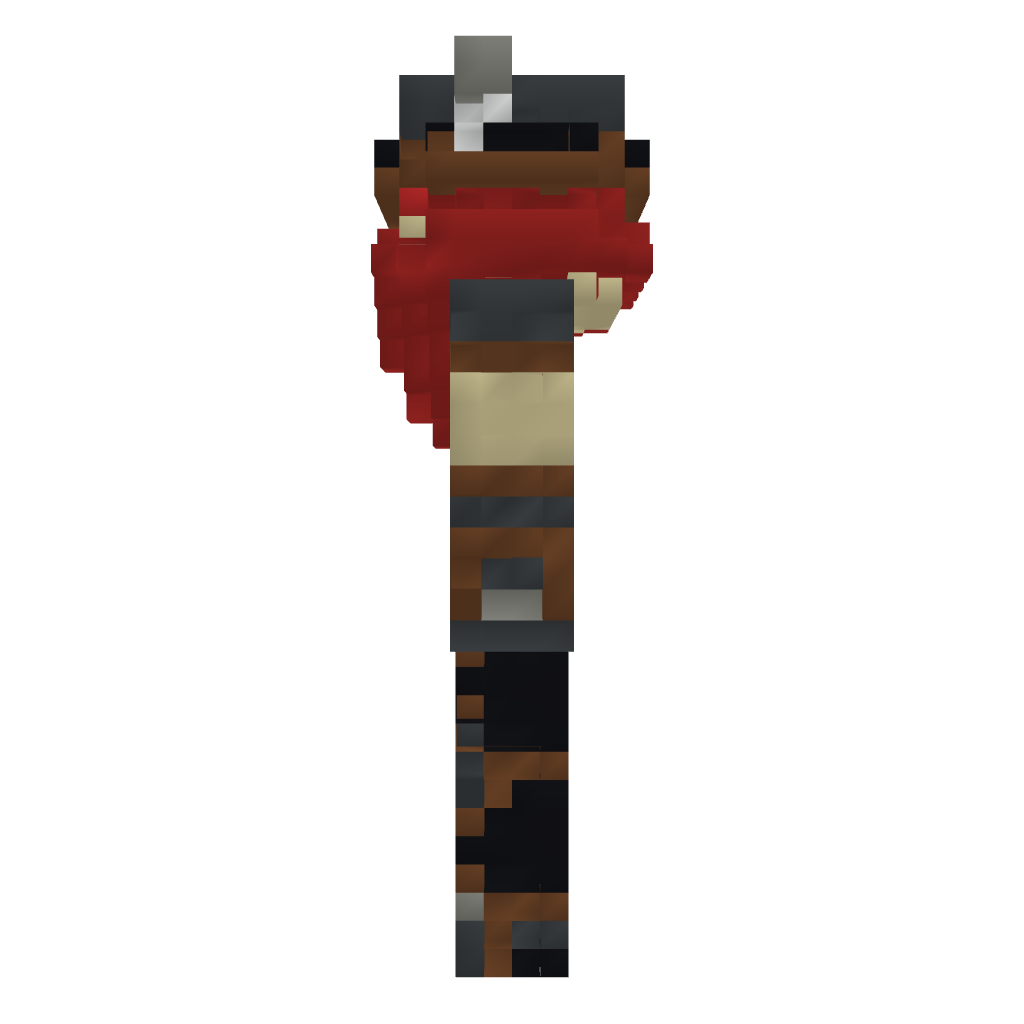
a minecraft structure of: HoneyDew Statue